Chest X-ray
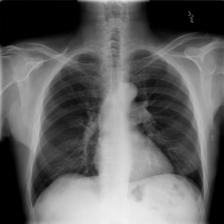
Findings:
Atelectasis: negative
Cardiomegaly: negative
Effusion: negative
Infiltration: negative
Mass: negative
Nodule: positive
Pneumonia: negative
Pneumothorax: negative
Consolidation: negative
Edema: negative
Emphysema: negative
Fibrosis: negative
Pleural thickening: negative
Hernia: negative